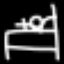
Label: bed